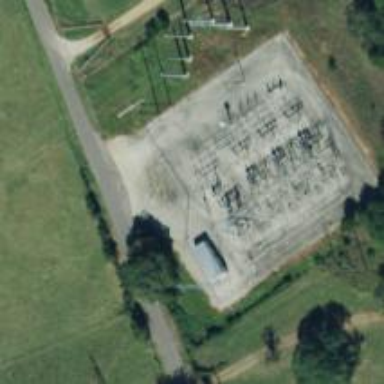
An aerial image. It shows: Switch used for power control.